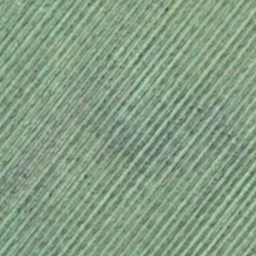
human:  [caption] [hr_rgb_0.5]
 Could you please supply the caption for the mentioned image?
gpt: It is a piece of cropland .

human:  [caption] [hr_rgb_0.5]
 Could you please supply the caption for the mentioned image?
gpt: It is a piece of farmland .

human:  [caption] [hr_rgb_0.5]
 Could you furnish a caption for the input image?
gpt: There is a piece of cropland .

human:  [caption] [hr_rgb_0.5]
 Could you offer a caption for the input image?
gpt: There is a piece of farmland .

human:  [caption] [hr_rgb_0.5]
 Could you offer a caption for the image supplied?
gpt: Here is a piece of farmland .